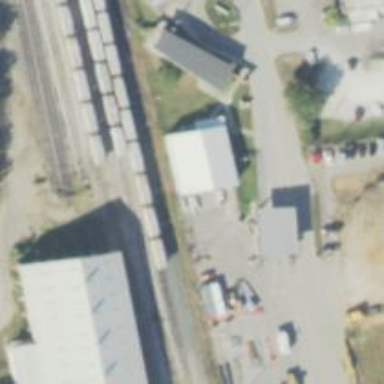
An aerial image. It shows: Railway spur service.